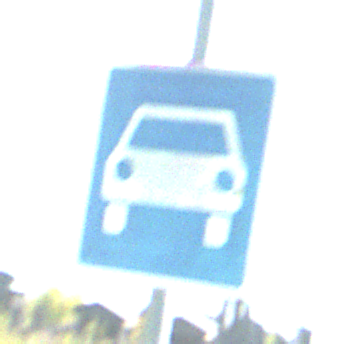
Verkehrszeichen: Kraftfahrstrasse
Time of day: Midday
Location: Outdoor (Special)
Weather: PartlyCloudy
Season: NotSpecified
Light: Natural